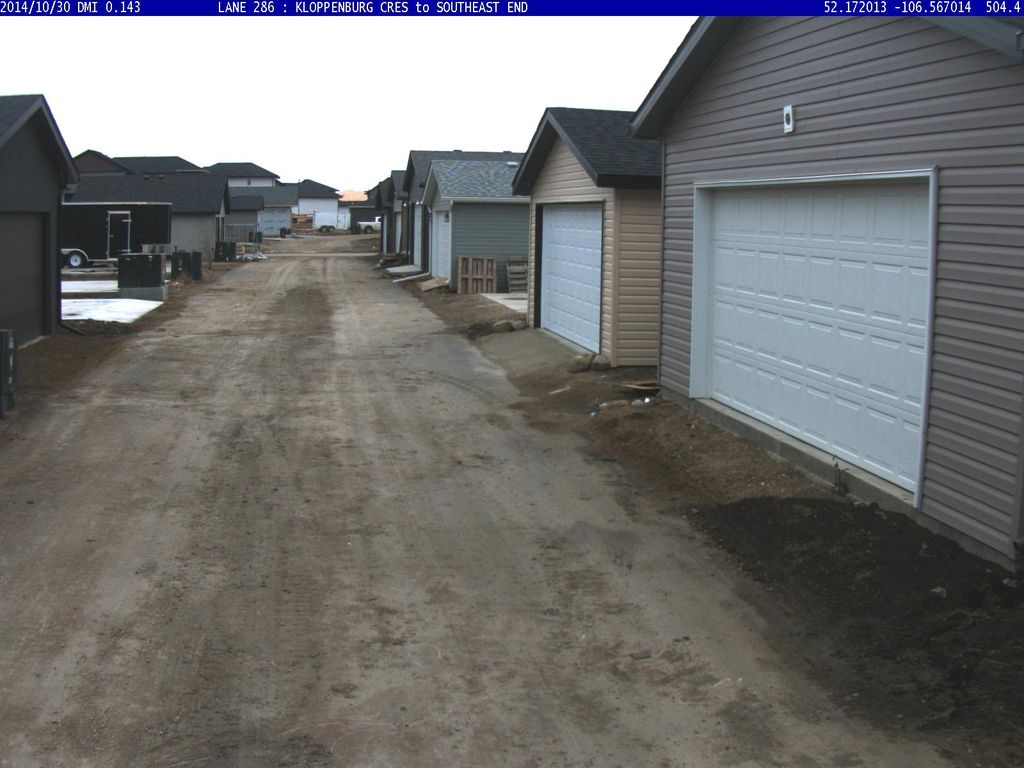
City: saskatoon